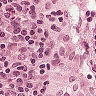
Metastatic tissue present: no